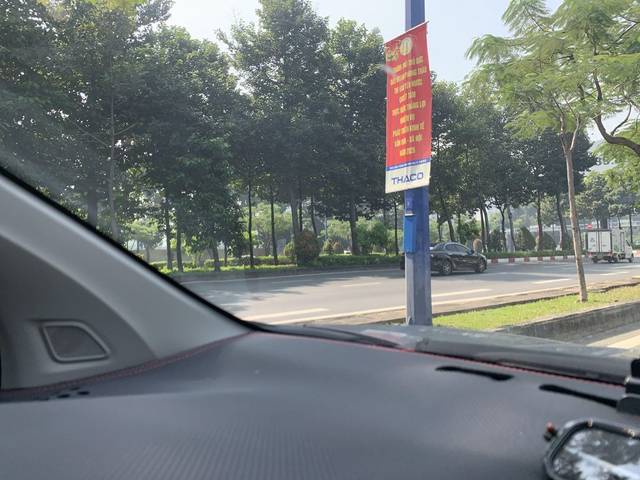
Region: Vietnam
Coordinates: 10.777, 106.729